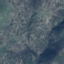
Label: HerbaceousVegetation